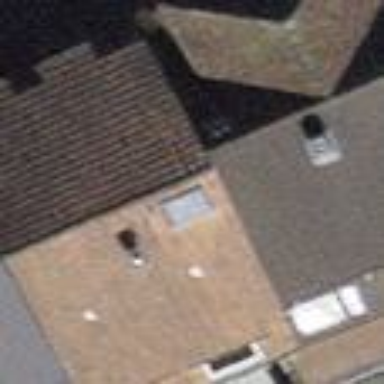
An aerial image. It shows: Building with tiled roof.